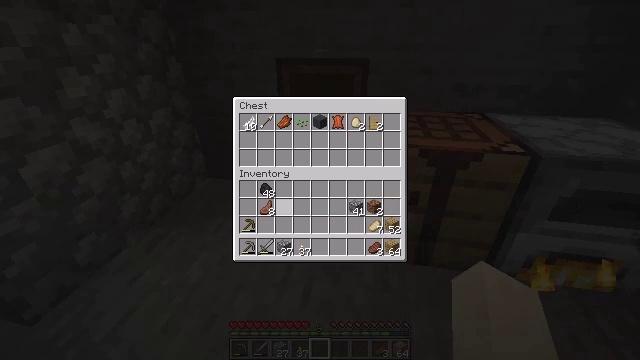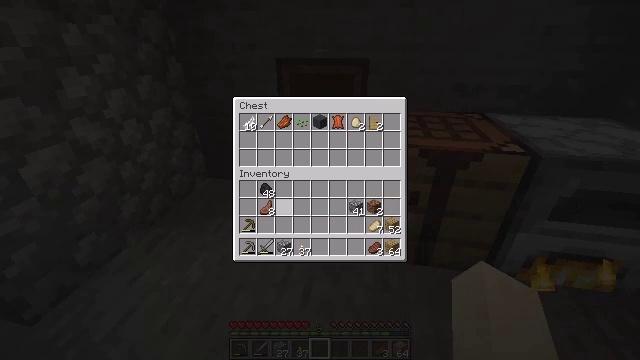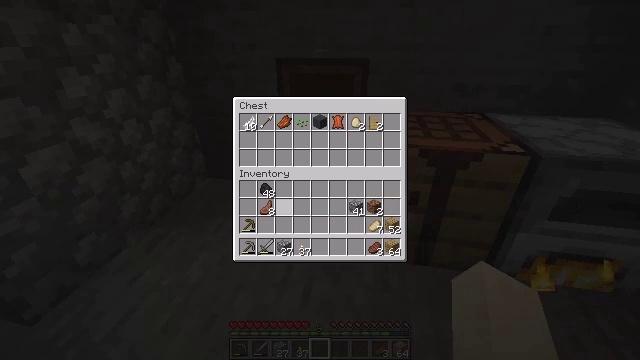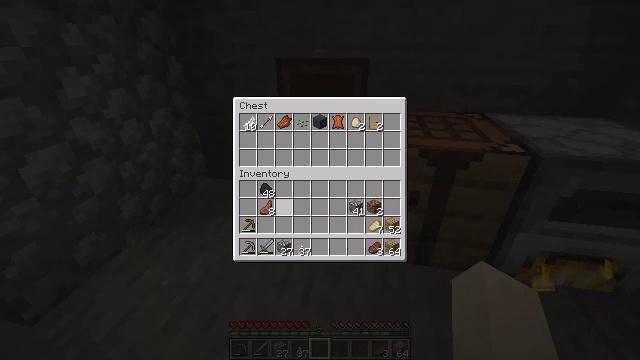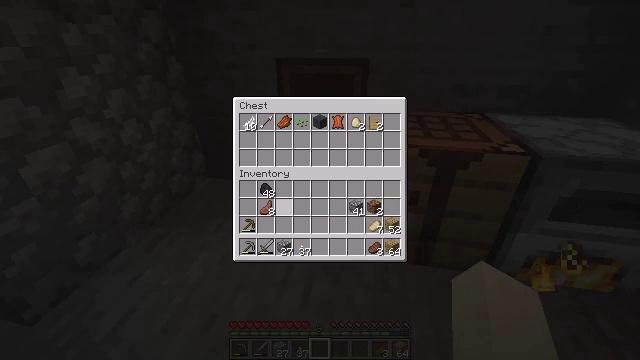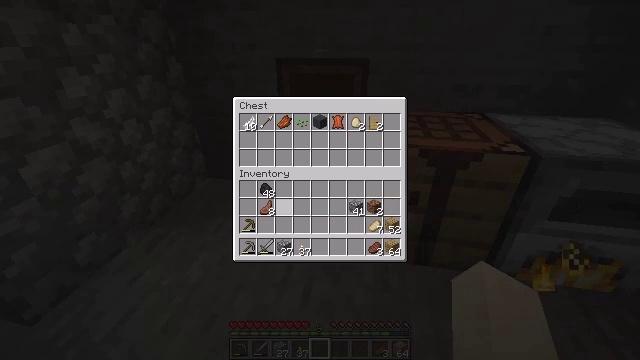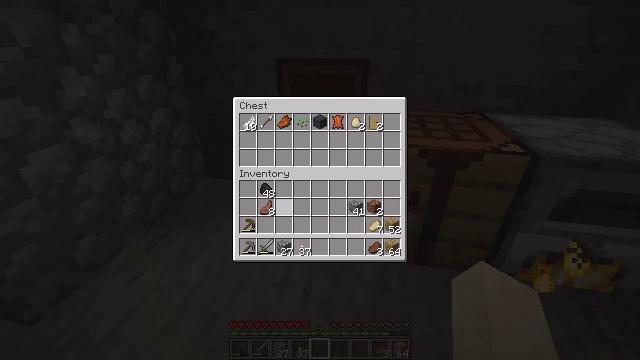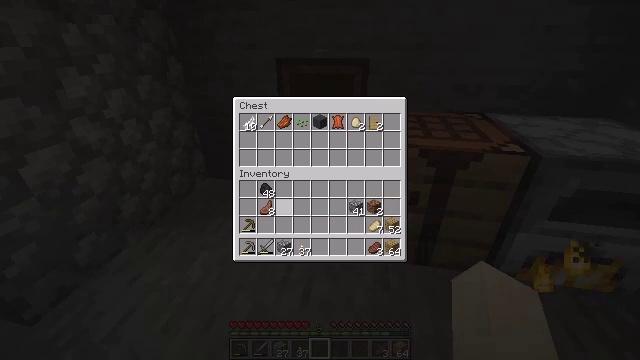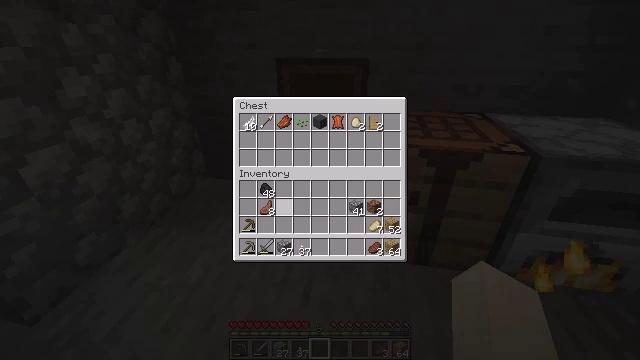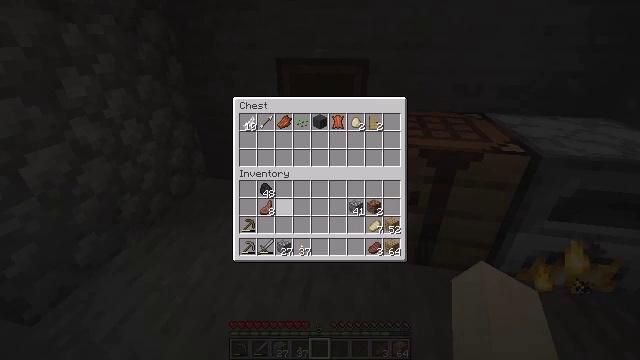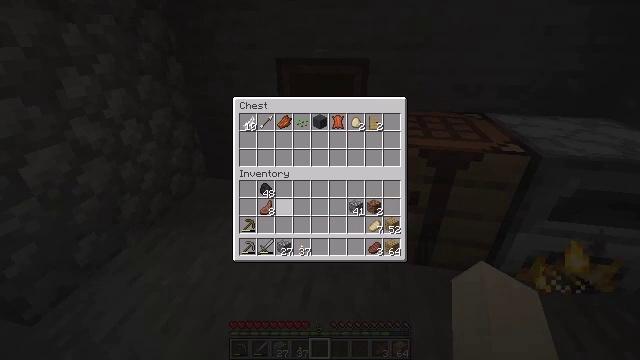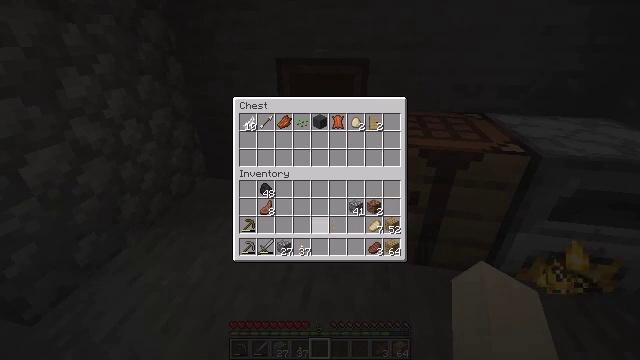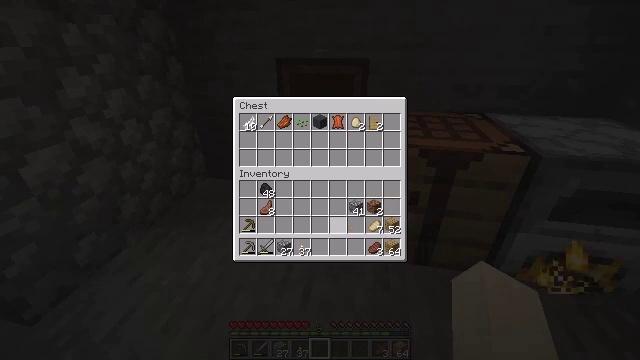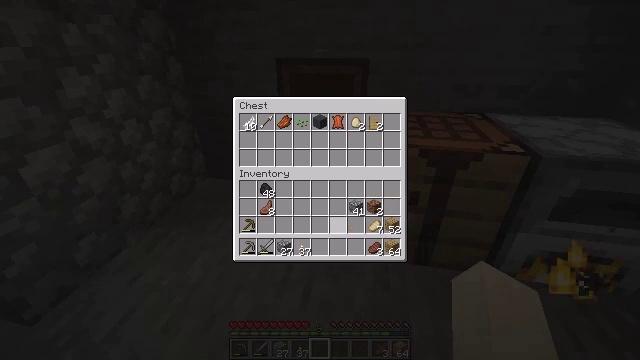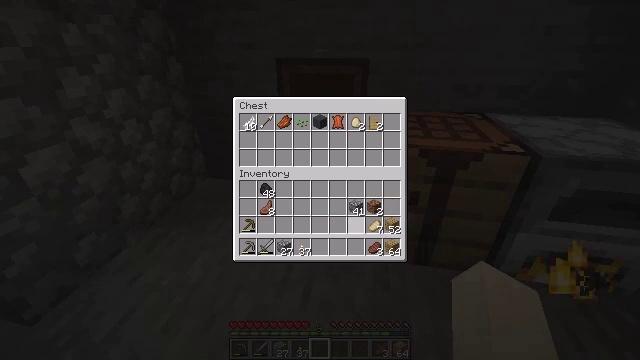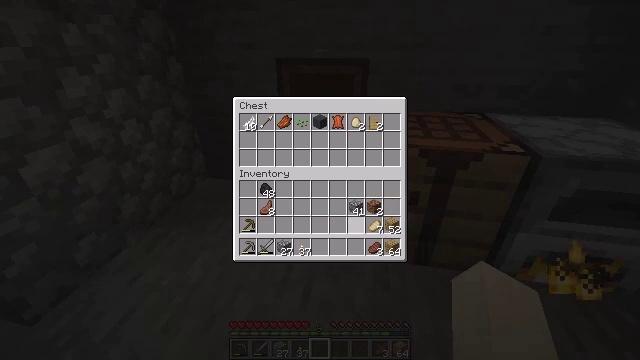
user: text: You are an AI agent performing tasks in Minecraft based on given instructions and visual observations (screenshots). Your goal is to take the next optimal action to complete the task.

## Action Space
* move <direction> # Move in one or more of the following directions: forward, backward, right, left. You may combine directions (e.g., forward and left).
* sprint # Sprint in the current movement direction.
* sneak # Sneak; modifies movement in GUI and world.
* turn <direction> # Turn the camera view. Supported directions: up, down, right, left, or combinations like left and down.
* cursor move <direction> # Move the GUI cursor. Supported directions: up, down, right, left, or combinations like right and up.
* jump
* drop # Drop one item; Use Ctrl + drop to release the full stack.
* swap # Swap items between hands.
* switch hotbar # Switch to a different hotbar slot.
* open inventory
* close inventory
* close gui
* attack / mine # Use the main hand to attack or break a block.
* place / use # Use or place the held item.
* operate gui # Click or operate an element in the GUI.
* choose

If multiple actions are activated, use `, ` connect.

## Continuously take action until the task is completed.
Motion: motion action
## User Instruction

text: Craft cobblestone stairs.
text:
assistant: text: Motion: operate gui
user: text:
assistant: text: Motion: operate gui
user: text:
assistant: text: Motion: operate gui
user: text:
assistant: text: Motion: no_op
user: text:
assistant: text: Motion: no_op
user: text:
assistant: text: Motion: no_op
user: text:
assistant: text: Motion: no_op
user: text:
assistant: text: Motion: operate gui
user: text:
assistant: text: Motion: operate gui
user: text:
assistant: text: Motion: operate gui
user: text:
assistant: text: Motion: cursor move right and down
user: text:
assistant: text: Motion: cursor move right
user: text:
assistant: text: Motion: no_op
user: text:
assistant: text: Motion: no_op
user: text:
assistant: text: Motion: no_op
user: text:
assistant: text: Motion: no_op
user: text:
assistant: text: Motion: cursor move left
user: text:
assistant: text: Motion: cursor move left and up
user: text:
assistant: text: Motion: cursor move left
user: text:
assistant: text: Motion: no_op
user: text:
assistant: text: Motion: no_op
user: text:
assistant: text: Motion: no_op
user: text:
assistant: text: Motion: no_op
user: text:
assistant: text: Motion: operate gui
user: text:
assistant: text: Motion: operate gui
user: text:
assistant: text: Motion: cursor move right, operate gui
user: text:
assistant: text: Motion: cursor move right and down
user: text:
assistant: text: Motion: cursor move right
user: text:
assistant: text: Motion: no_op
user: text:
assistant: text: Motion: no_op